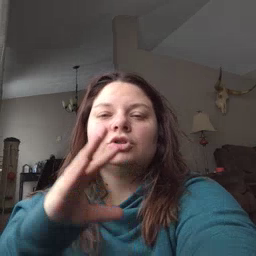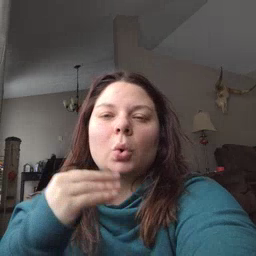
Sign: story